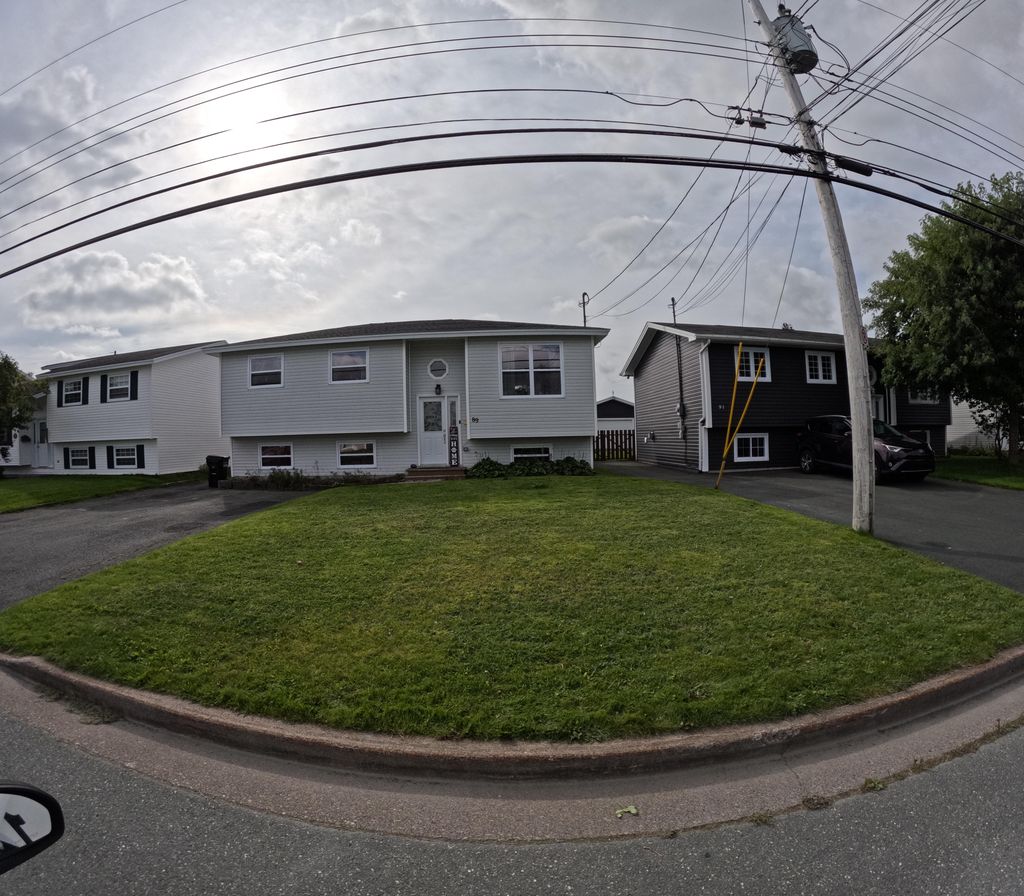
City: st_johns